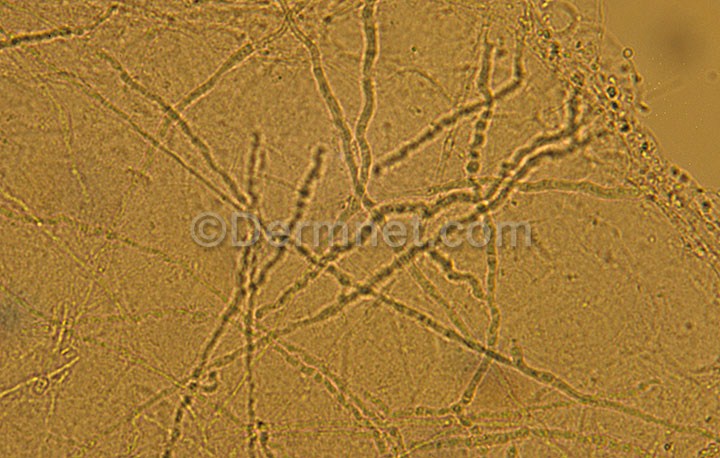
Disease: Tinea Ringworm Candidiasis and other Fungal Infections